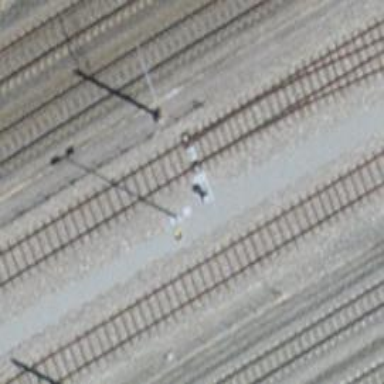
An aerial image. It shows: Yard with one track.